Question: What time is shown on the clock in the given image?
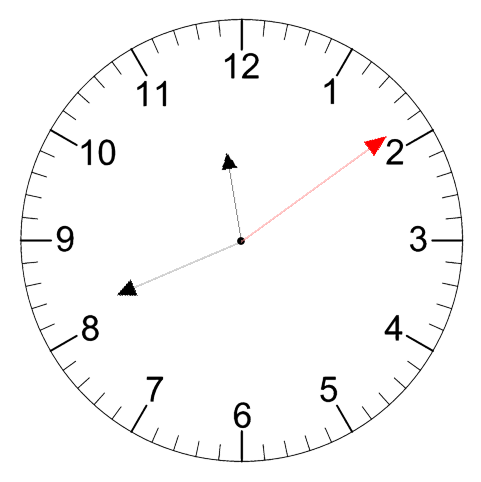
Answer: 11:41:09